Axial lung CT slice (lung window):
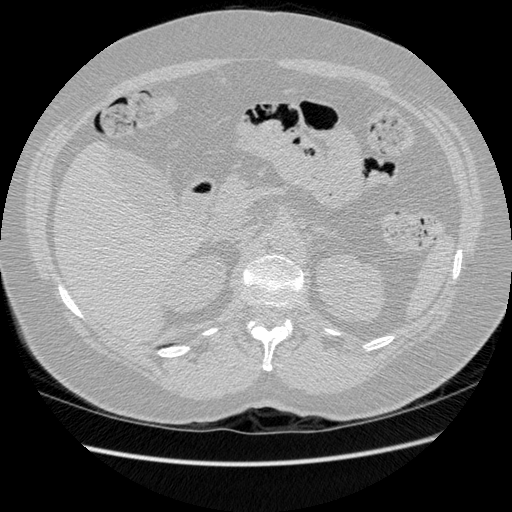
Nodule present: no